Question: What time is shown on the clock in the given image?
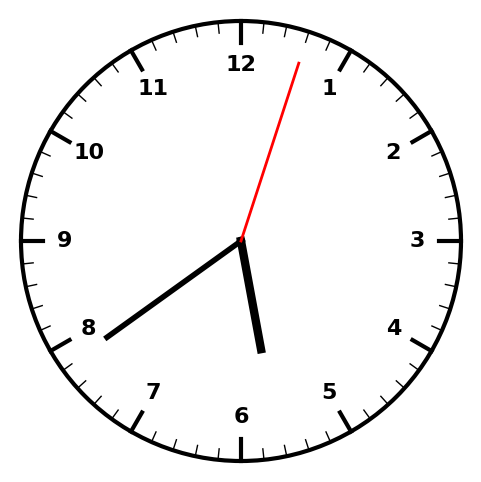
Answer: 05:39:03